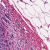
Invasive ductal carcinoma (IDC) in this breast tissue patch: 1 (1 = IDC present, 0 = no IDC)